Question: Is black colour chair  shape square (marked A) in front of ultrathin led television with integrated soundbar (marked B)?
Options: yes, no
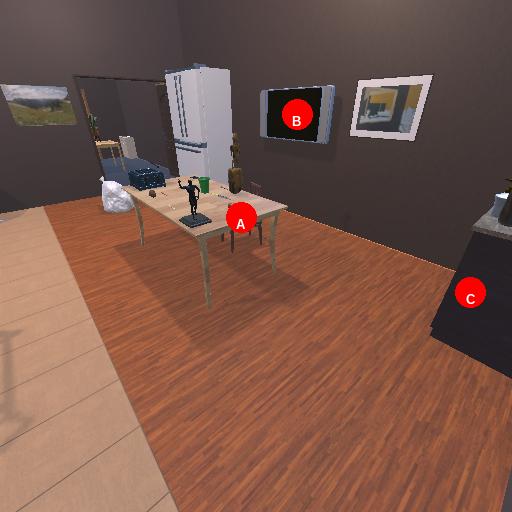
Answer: yes